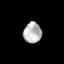
Tissue: skin
Cell type: Epithelial cells
Senescence score: 0.916
Nuclear area (px): 369
Mean DAPI intensity: 180.317